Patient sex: F
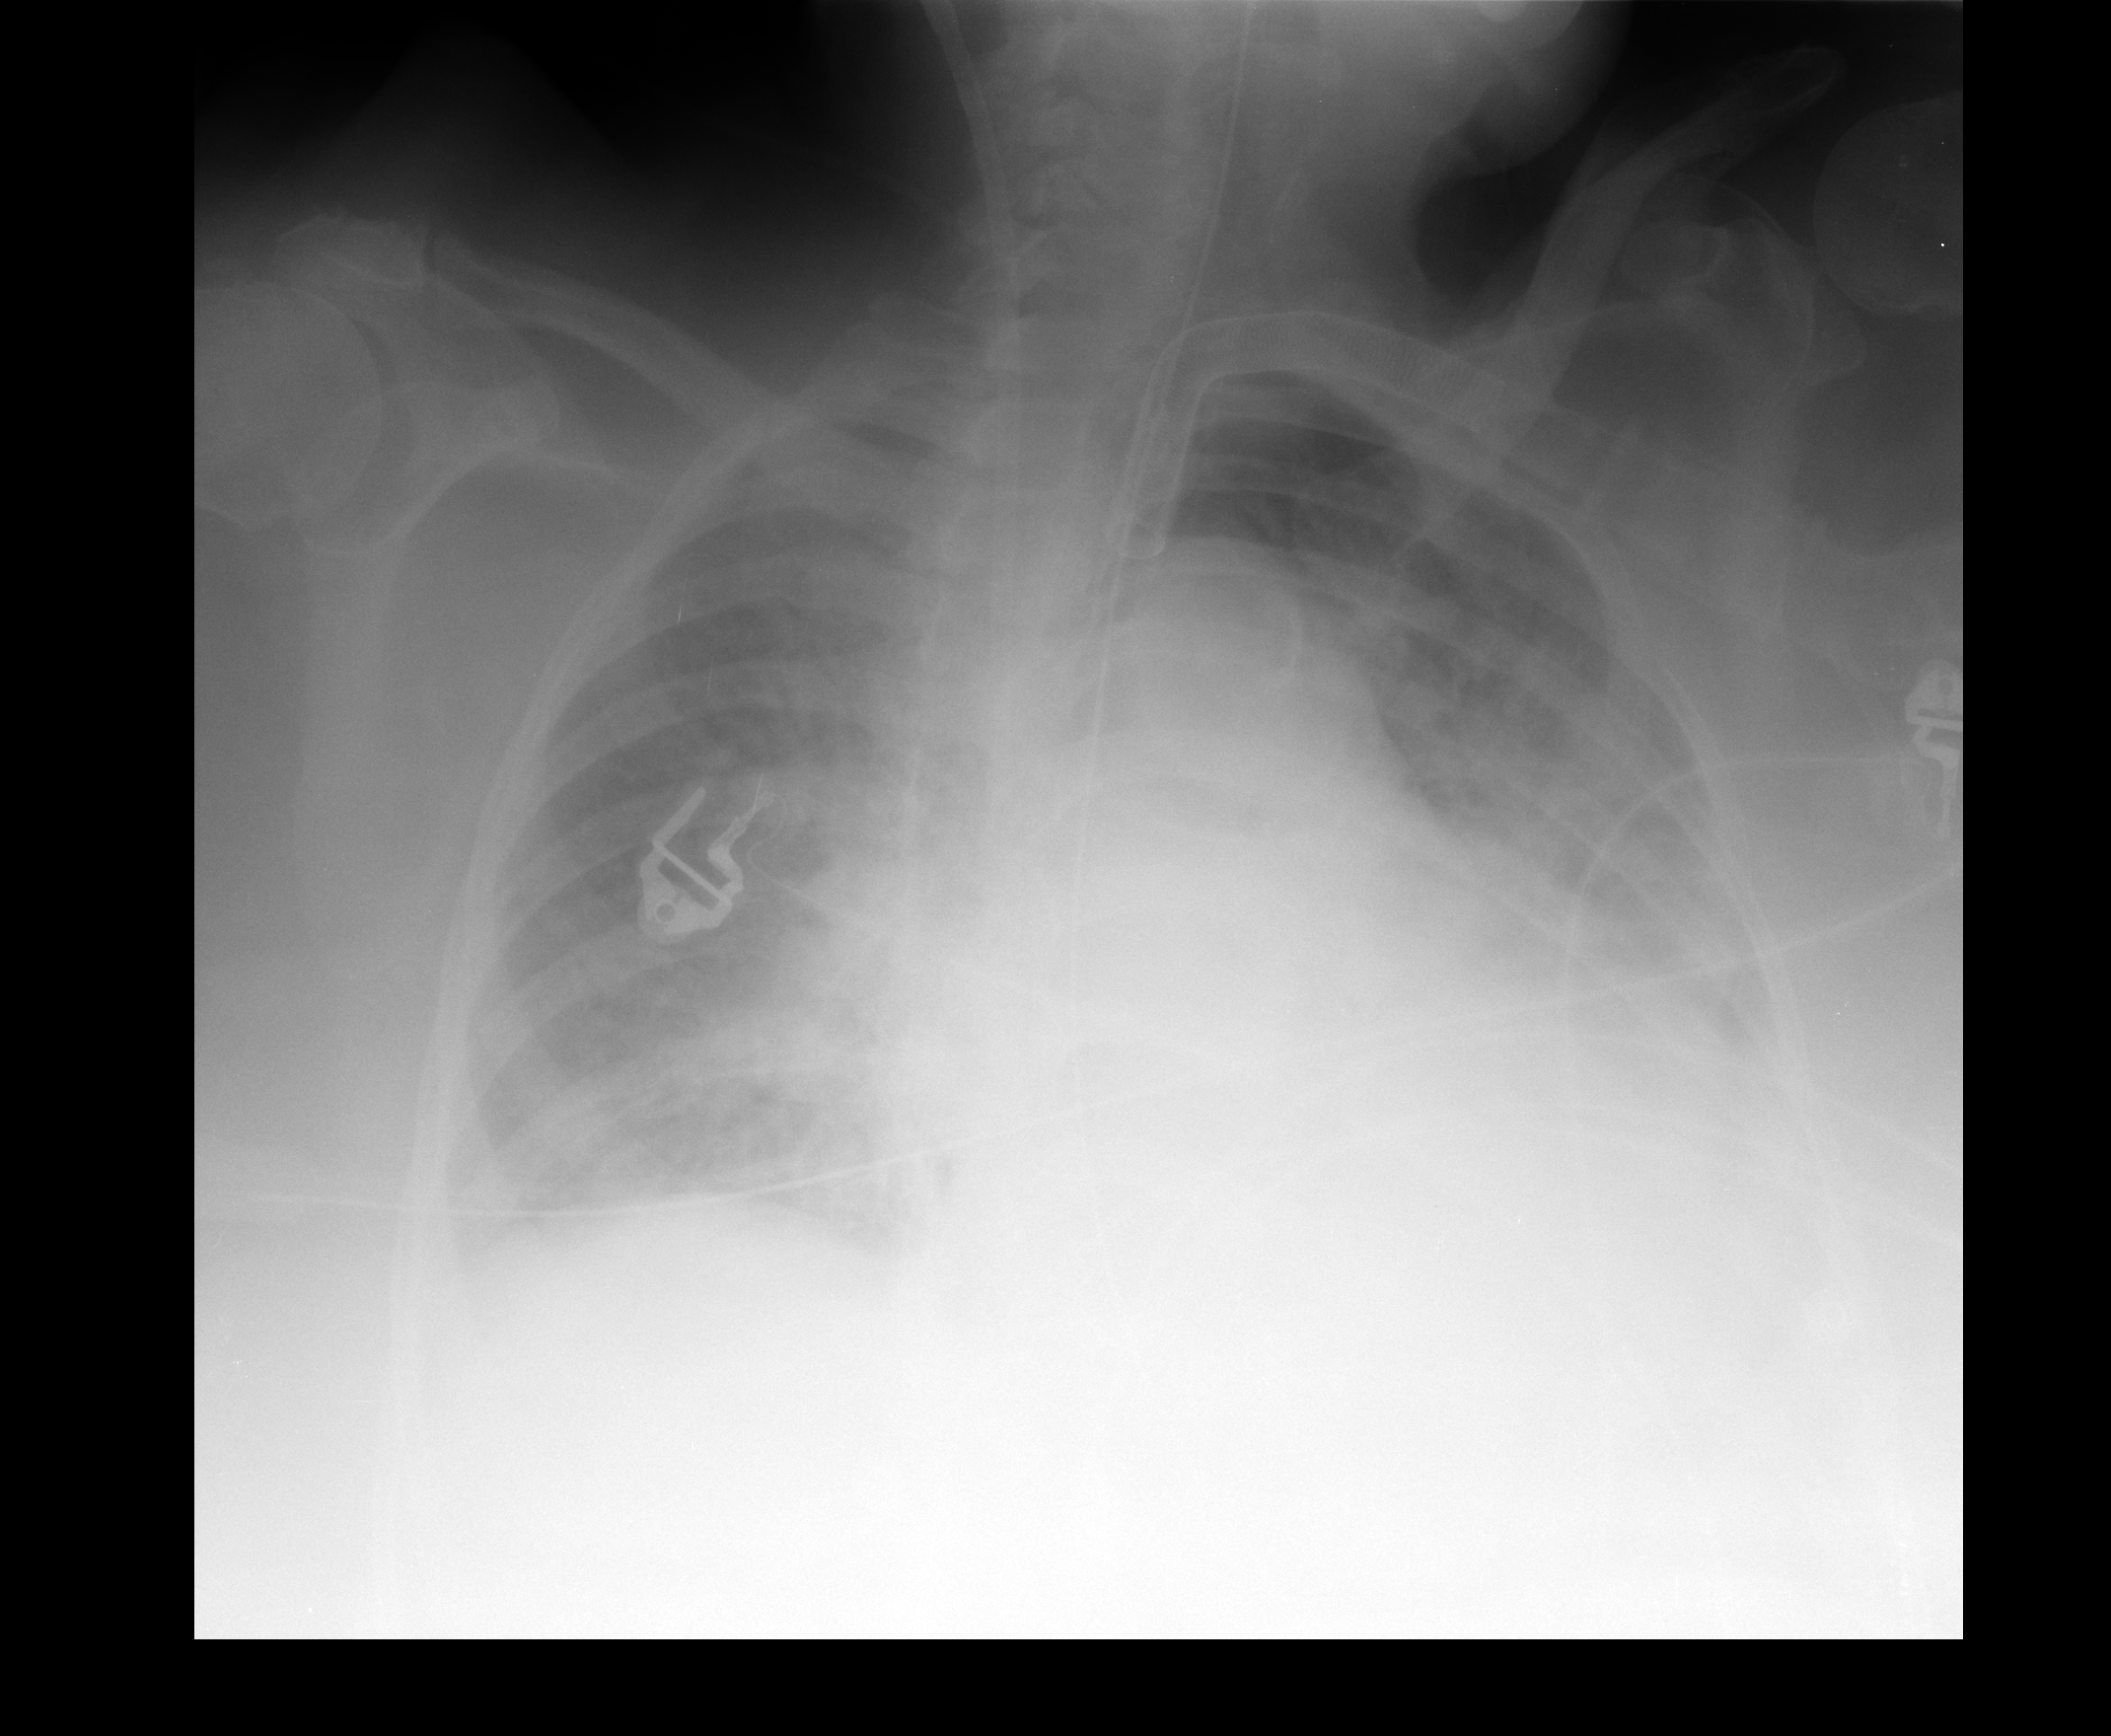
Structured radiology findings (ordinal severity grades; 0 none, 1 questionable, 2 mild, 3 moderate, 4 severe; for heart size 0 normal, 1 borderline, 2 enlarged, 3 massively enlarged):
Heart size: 2
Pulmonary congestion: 2
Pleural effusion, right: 2
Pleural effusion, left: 2
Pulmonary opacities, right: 2
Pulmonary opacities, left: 2
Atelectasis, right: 2
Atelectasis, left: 2